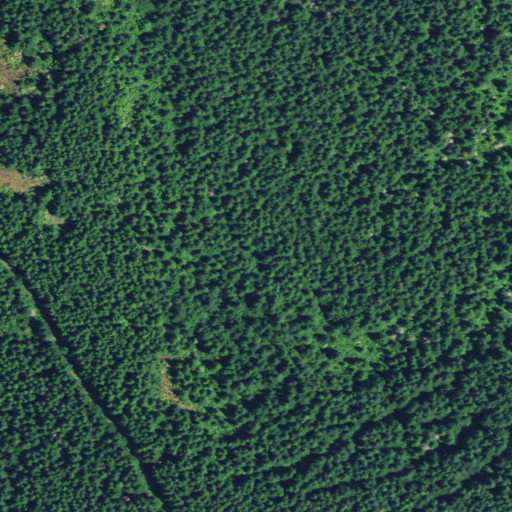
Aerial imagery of mountain in Oregon named Meyers Butte containing only evergreen forest